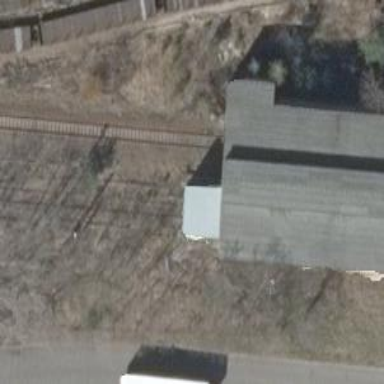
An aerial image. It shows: Railway yard in service.